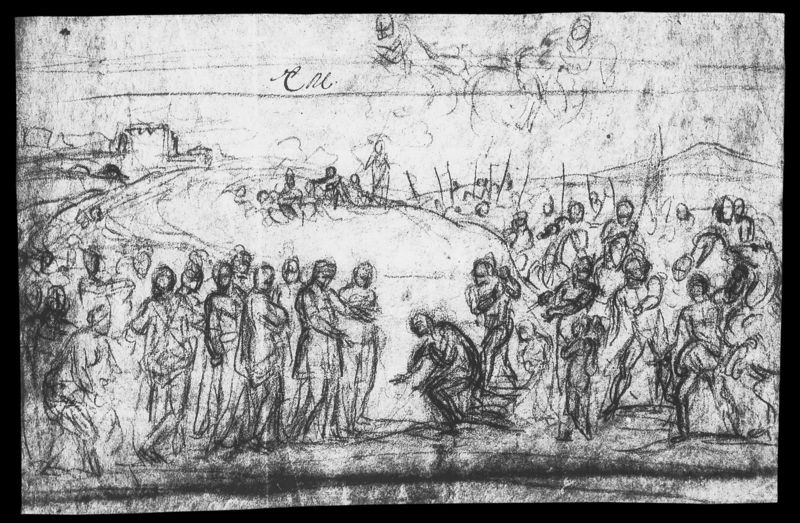
Titel: Alexanders Reise in Judäa
Künstler: Charles Le Brun
Institution: Paris, Musée du Louvre
Schlagwörter: himmel, weiß, wolken, landschaft, menschen, stadt, ufer, schwarz, skizze, vordergrund, zeichnung, hügel, pferde, zug, krieg, könig, soldaten, burg, knien, tote, entwurf, ritter, heer, römer, krieger, begegnung, verbeugung, huldigung, lanzen, gefangener, gefecht, skuzze, skizziert, verneigung, versöhnung, darbringung, le